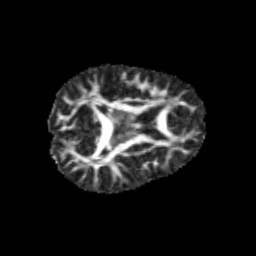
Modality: FA
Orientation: axial
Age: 11
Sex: male
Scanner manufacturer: siemens
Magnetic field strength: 3 T
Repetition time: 3.8 s
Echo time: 0.07 s